Interaction volume radius: 5 \u00c5
Interaction volume height: 30 \u00c5
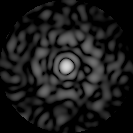
Disorder parameter: 0.7792